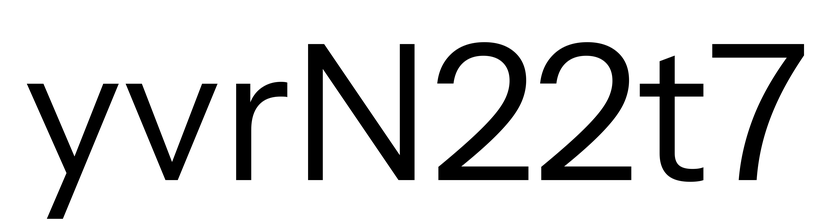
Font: InstrumentSans_Regular